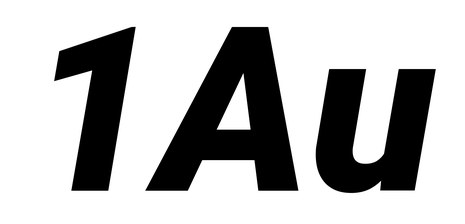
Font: Roboto-Italic_Black_Italic